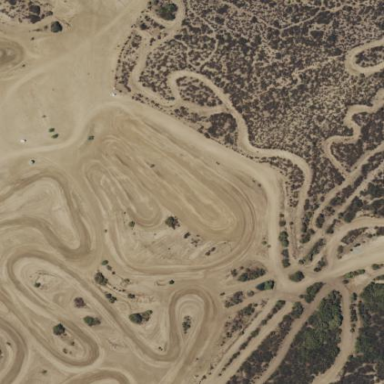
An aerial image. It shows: Motocross raceway.